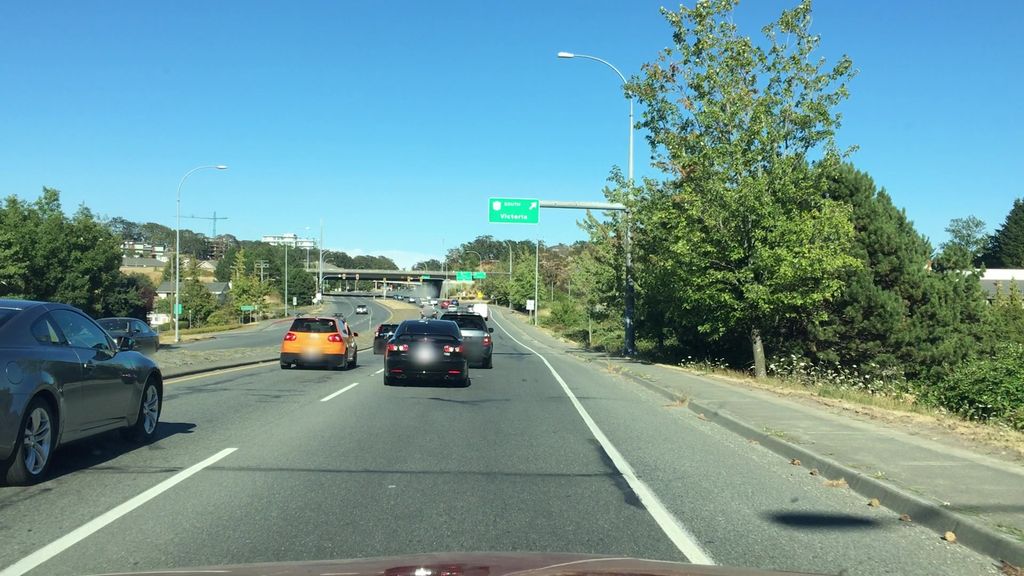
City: victoria